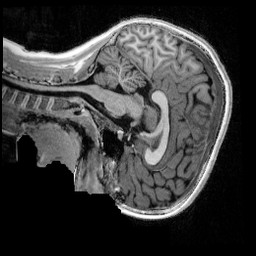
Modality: UNIT1_denoised
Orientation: sagittal
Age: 10
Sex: female
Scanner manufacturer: siemens
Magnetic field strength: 3 T
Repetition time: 4 s
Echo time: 0.00303 s